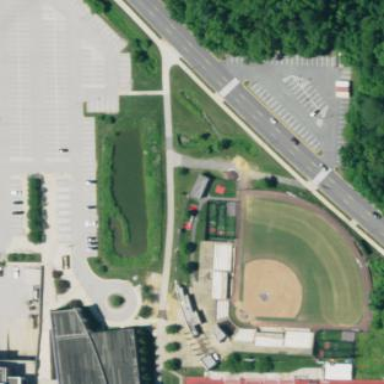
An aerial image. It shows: Stadium designed for softball games.